Interaction volume radius: 5 \u00c5
Interaction volume height: 20 \u00c5
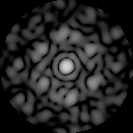
Disorder parameter: 0.6716